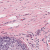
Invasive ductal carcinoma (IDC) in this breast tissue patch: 0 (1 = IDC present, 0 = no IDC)